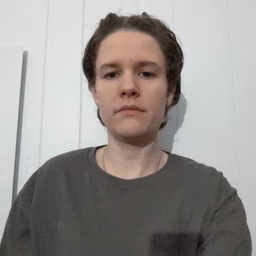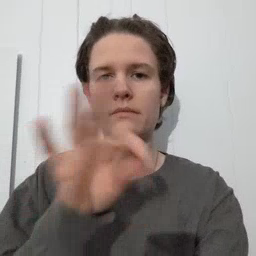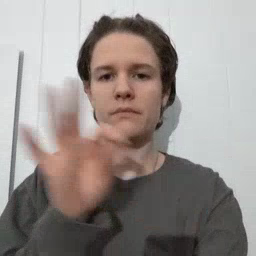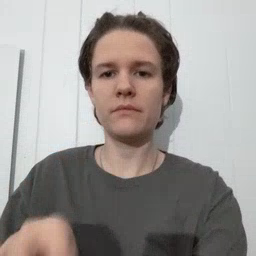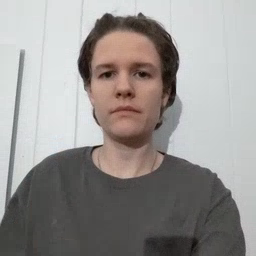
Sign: frenchfries